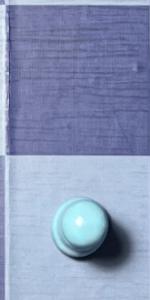
Label: Pawn_White